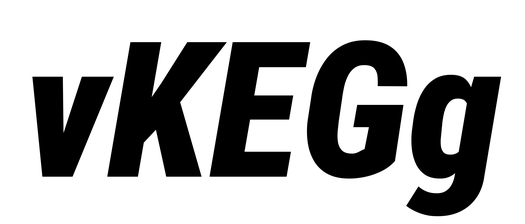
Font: Roboto-Italic_Condensed_Black_Italic